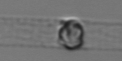
Label: Dactyliosolen_blavyanus